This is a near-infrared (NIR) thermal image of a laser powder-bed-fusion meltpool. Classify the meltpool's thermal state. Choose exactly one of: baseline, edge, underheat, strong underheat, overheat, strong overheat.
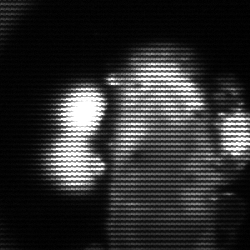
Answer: strong underheat